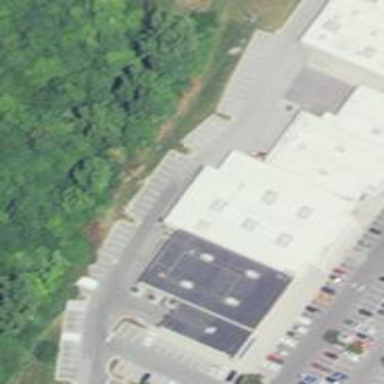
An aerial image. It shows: Building.